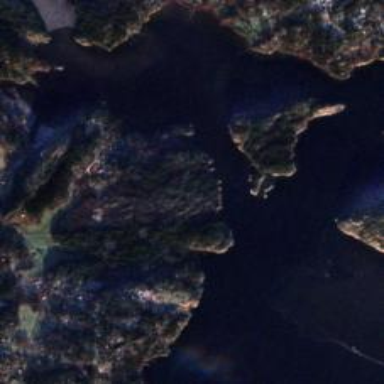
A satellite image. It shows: Beautiful bay in nature.